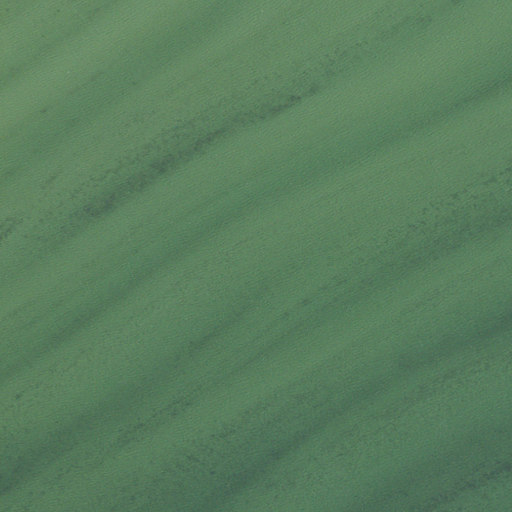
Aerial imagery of dune(s) in Wisconsin named North Bay Dune and Swale Complex (Submerged) containing only open water